Question: I've got a problem with an custom UIBarButtonItem. When I create an custom UIBarButtonItem via
'''
[[UIBarButtonItem alloc]initWithImage:[UIImage imageNamed:@"FilterIcon.png"] style:UIBarButtonItemStyleBordered target:self action:@selector(filterTouched:)];
'''
the resulting button does not have the "embossed" look, that the system items achieve by placing a semi-transparent black shadow behind their icons.

On the left you see the "Organize" system bar button item, rightthe result of the code from above.
Creating the shadow in the resource is futile, because iOS/Cocoa only used the mask of the image and discards any color information.
Interestingly, if I create the bar button item in the Interface-Builder it looks fine. However, in the context of my problem, I need to create the button item in code.
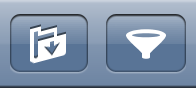
Answer: There is Objective-C version of James Furey's script.
'''
- (UIImage *)applyToolbarButtonStyling:(UIImage *)oldImage {
float shadowOffset = 1;
float shadowOpacity = .54;
CGRect imageRect = CGRectMake(0, 0, oldImage.size.width, oldImage.size.height);
CGRect shadowRect = CGRectMake(0, shadowOffset, oldImage.size.width, oldImage.size.height);
CGRect newRect = CGRectUnion(imageRect, shadowRect);
UIGraphicsBeginImageContextWithOptions(newRect.size, NO, oldImage.scale);
CGContextRef ctx = UIGraphicsGetCurrentContext();
CGContextScaleCTM(ctx, 1, -1);
CGContextTranslateCTM(ctx, 0, -(newRect.size.height));
CGContextSaveGState(ctx);
CGContextClipToMask(ctx, shadowRect, oldImage.CGImage);
CGContextSetFillColorWithColor(ctx, [UIColor colorWithWhite:0 alpha:shadowOpacity].CGColor);
CGContextFillRect(ctx, shadowRect);
CGContextRestoreGState(ctx);
CGContextClipToMask(ctx, imageRect, oldImage.CGImage);
CGContextSetFillColorWithColor(ctx, [UIColor colorWithWhite:1 alpha:1].CGColor);
CGContextFillRect(ctx, imageRect);
UIImage *newImage = UIGraphicsGetImageFromCurrentImageContext();
UIGraphicsEndImageContext();
return newImage;
}
'''